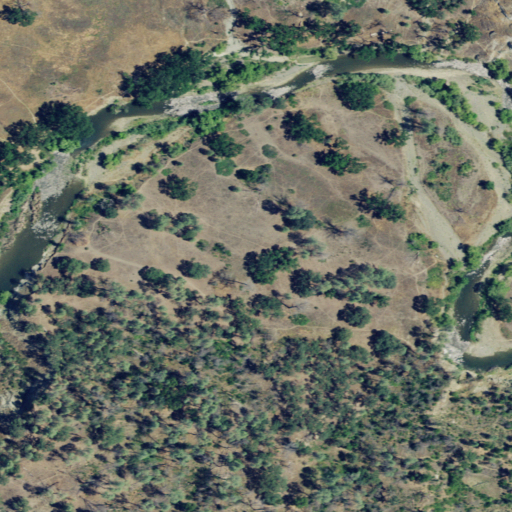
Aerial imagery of plain(s) in California named Baton Flat containing grassland, shrub, and evergreen forest